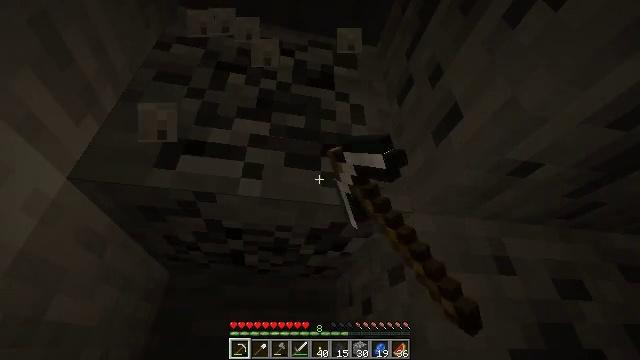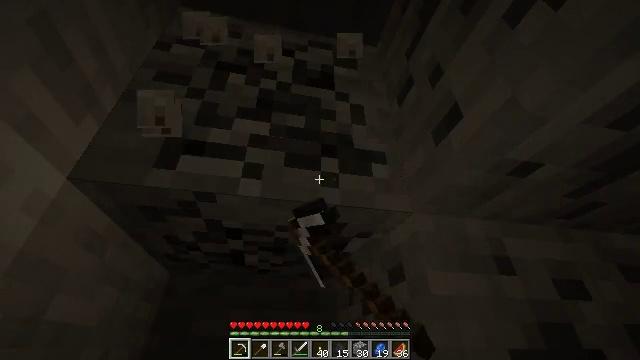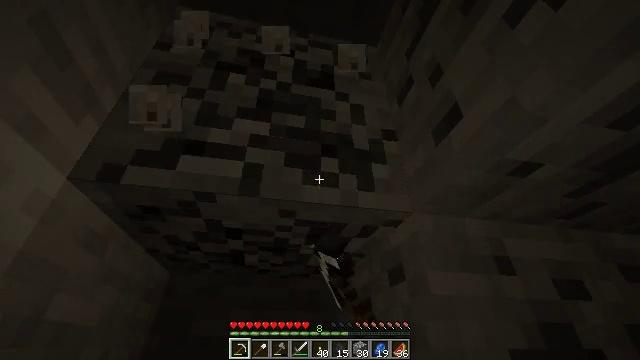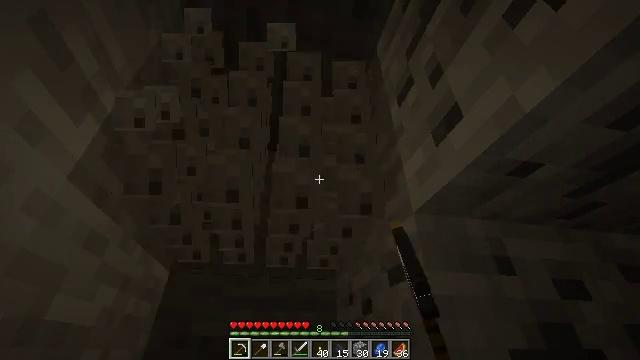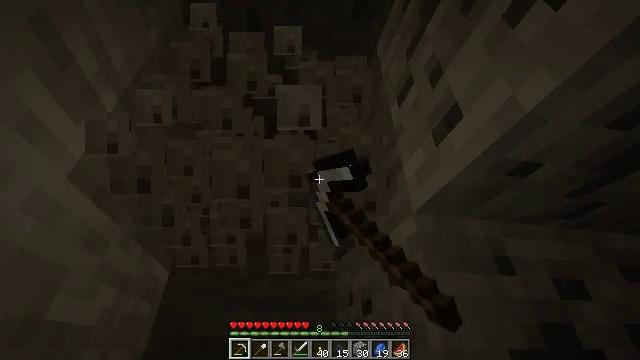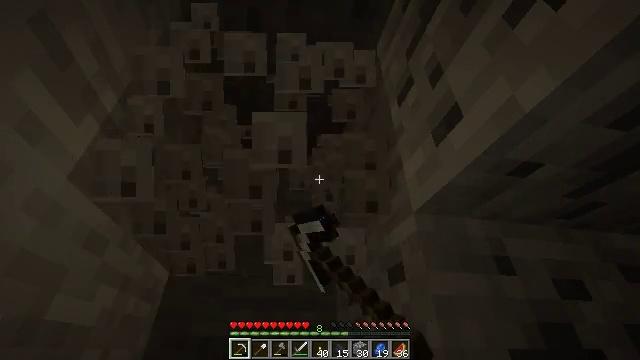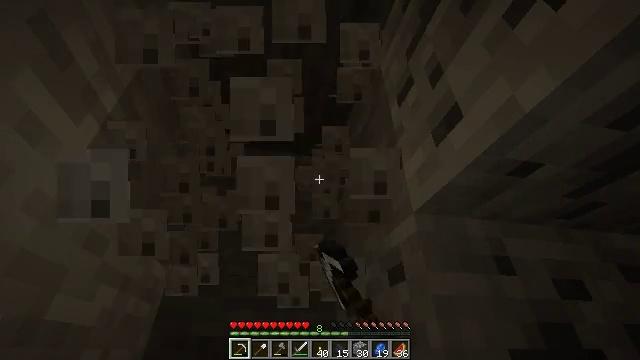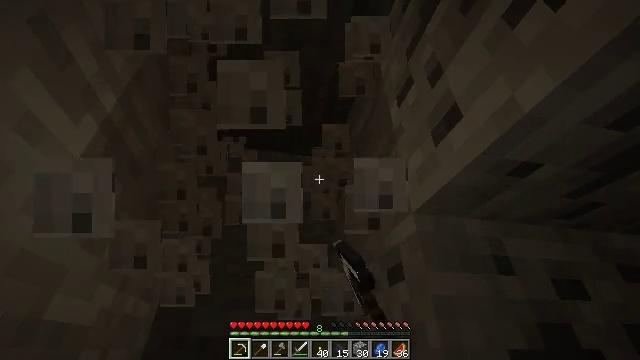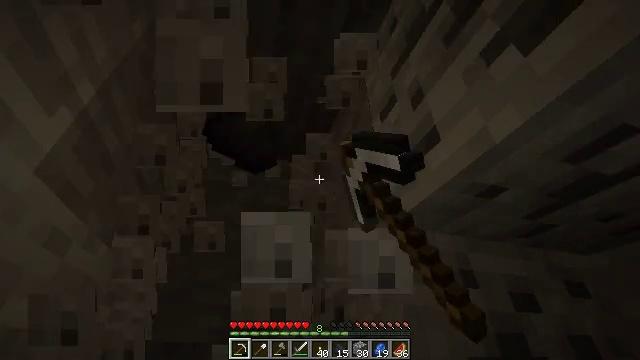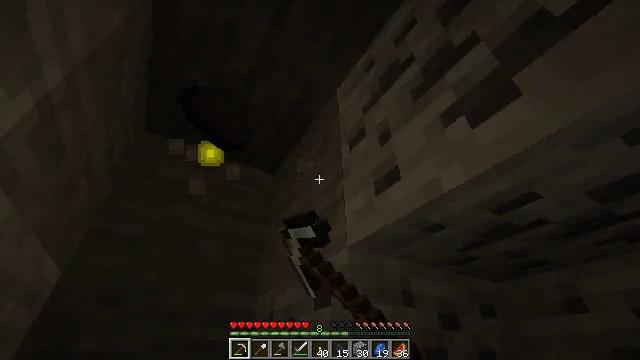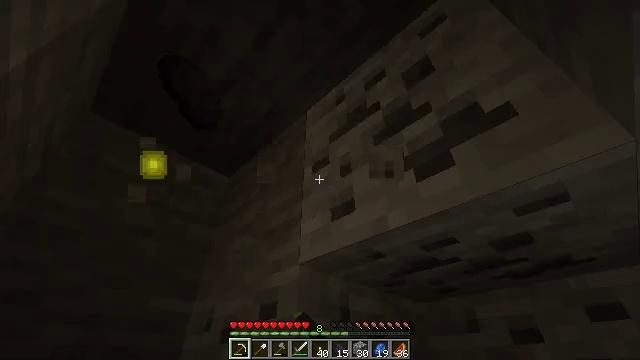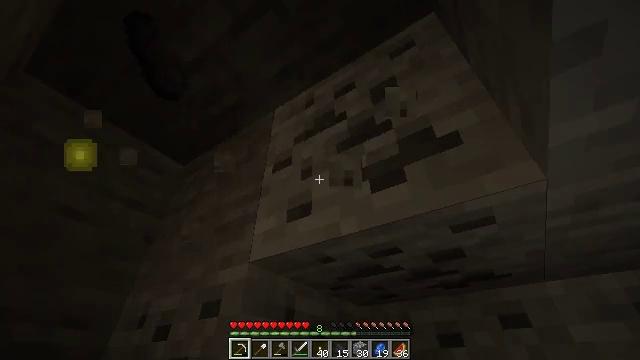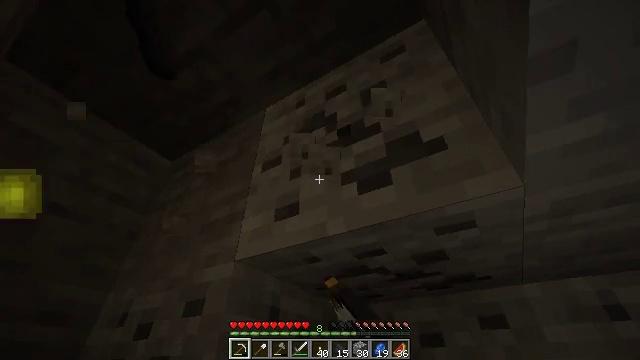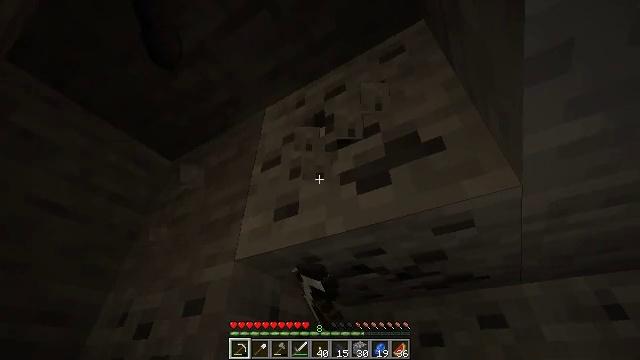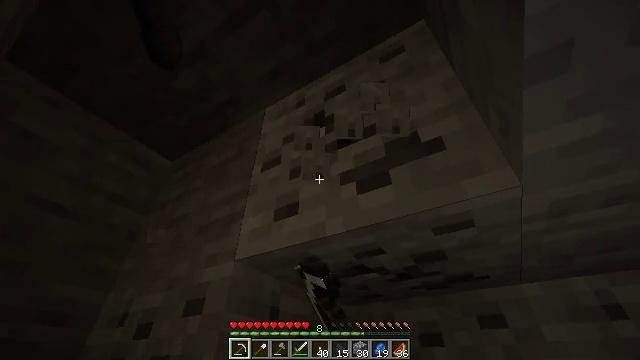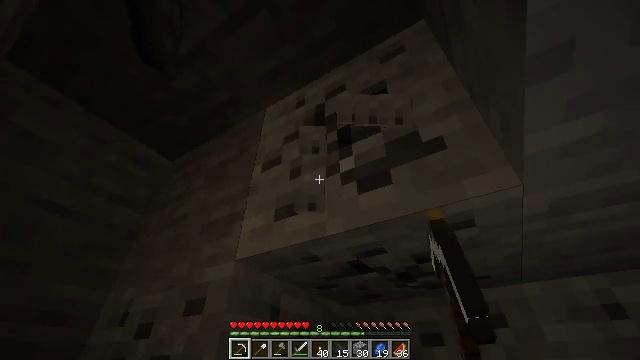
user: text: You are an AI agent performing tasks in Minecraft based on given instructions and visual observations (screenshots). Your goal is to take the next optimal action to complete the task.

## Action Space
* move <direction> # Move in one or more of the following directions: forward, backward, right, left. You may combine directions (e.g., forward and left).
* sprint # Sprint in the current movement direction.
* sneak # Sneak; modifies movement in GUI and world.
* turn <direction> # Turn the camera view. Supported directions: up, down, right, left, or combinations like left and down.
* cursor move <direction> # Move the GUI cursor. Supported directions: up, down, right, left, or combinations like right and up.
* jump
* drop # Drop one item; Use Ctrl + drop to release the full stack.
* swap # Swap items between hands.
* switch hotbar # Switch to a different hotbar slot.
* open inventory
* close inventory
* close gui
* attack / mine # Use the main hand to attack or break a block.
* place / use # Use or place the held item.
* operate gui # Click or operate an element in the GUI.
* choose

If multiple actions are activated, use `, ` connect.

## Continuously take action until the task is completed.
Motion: motion action
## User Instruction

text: Mine the coal ore underground.
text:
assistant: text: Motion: attack / mine
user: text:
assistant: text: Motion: attack / mine
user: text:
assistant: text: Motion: attack / mine
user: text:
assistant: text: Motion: attack / mine
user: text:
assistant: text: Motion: attack / mine
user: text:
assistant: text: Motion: attack / mine
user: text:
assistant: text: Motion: attack / mine
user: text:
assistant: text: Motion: move back and move left, turn right and up, attack / mine
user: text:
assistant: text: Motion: move back and move left, turn right and up, attack / mine
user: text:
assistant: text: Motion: move back and move left, turn right and up, attack / mine
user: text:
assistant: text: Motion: turn right, attack / mine
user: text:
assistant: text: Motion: turn right, attack / mine
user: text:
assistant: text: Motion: attack / mine
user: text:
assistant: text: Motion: attack / mine
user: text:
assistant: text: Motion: attack / mine
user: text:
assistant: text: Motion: attack / mine
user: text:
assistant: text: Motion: attack / mine
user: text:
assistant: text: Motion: attack / mine
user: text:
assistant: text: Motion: attack / mine
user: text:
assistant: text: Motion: attack / mine
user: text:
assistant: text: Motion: attack / mine
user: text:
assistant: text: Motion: attack / mine
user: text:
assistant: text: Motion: attack / mine
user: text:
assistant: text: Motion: attack / mine
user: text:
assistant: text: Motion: attack / mine
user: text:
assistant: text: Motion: attack / mine
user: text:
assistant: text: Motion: attack / mine
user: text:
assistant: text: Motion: attack / mine
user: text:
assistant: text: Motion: turn right and down, attack / mine
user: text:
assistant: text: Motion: turn right and down, attack / mine